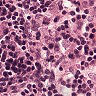
Metastatic tissue present: no